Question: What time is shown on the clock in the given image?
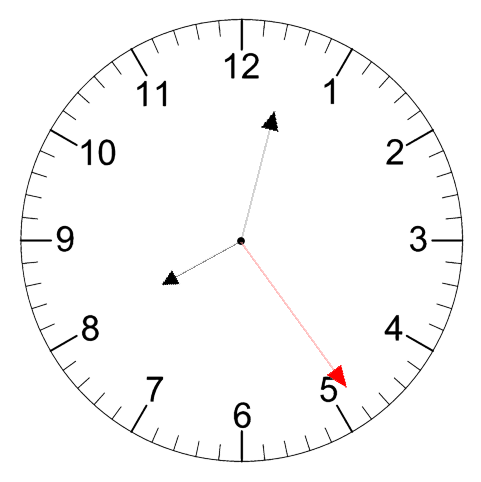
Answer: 08:02:24